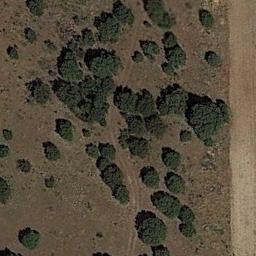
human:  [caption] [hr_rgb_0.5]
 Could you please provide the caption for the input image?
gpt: The chaparral is consist of some green bushes on the desert .

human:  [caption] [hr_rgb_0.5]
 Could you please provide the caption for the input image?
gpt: Some green chaparrals of different sizes grow on the wasteland .

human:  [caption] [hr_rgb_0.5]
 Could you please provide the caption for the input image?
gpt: There are several winding paths in the jungle .

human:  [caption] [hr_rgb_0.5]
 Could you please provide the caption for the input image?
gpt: Chaparral is densely distributed on the sand and there is a road in the sand .

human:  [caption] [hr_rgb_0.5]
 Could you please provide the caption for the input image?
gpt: The middle of the chaparral is dense .